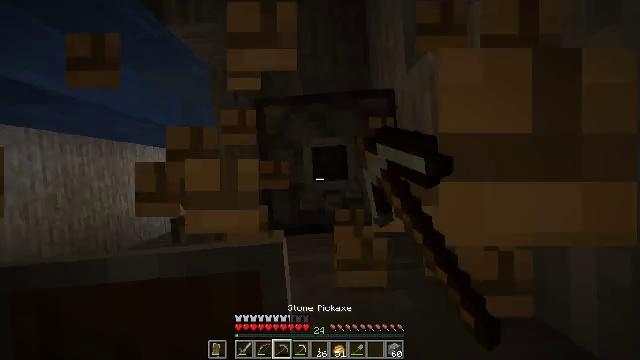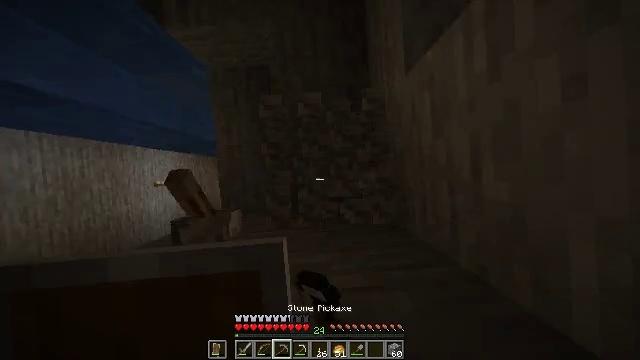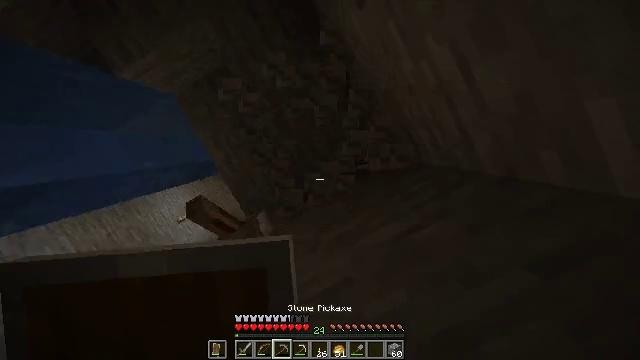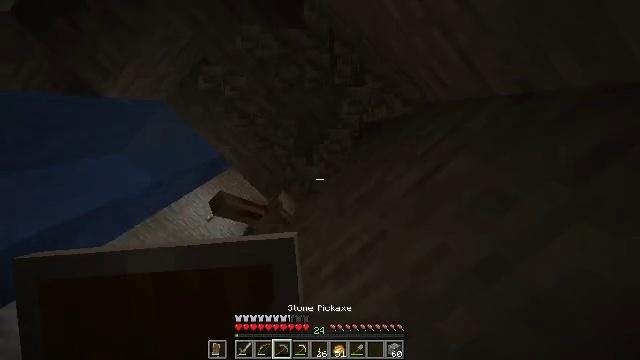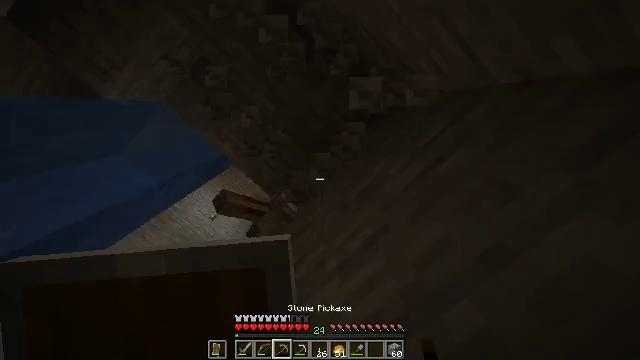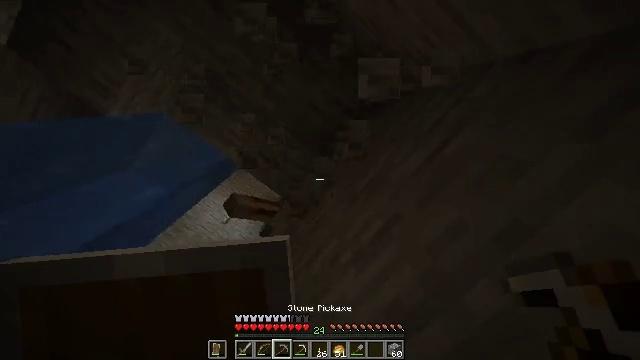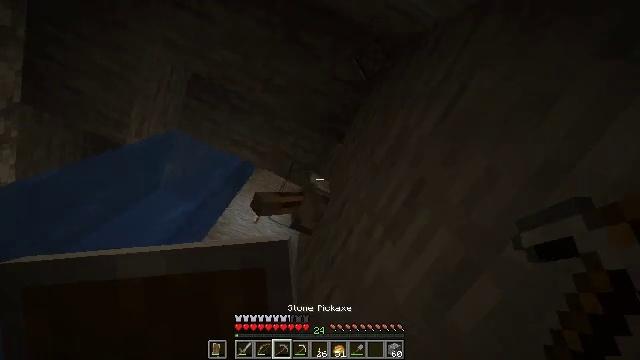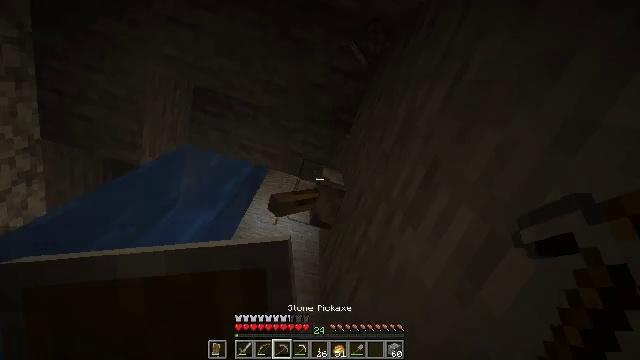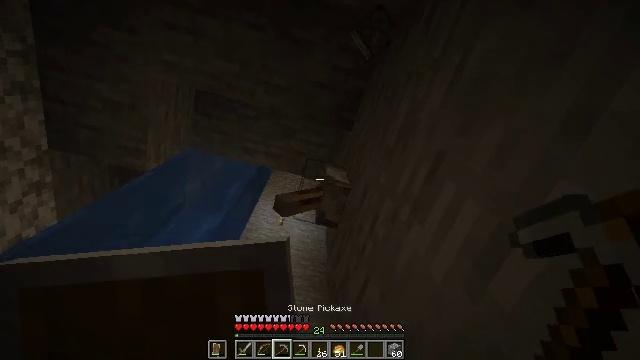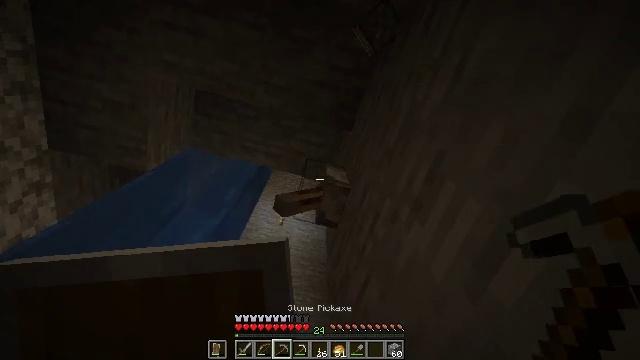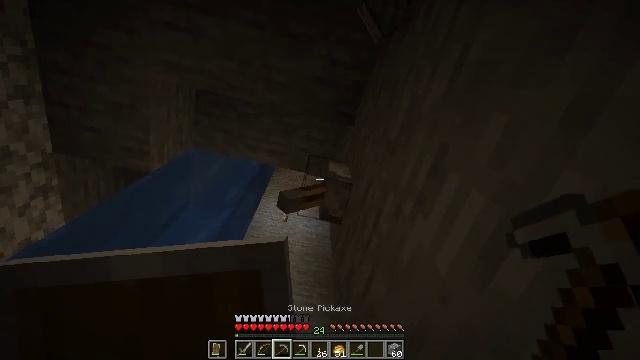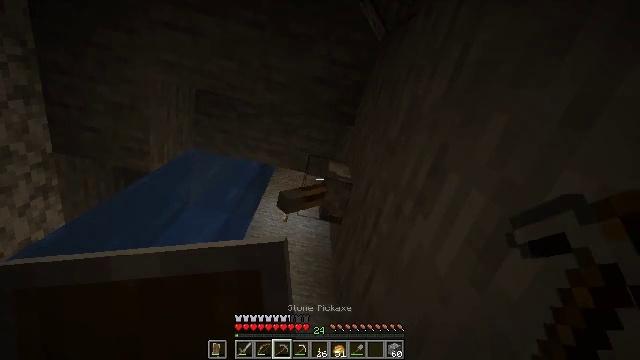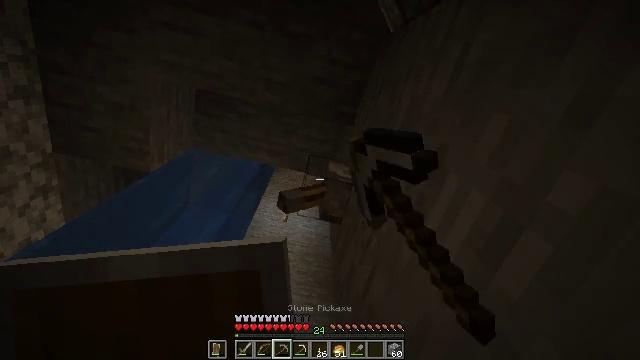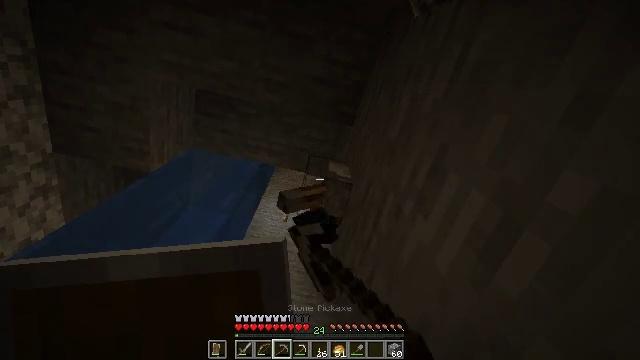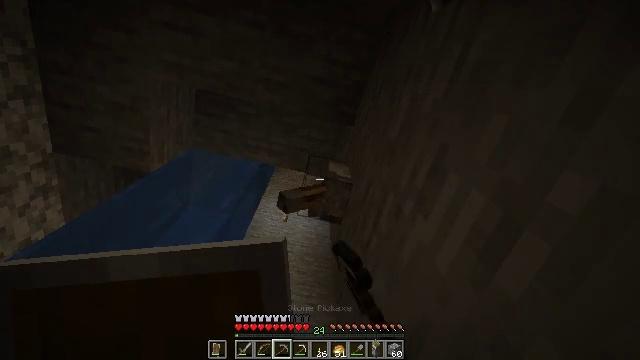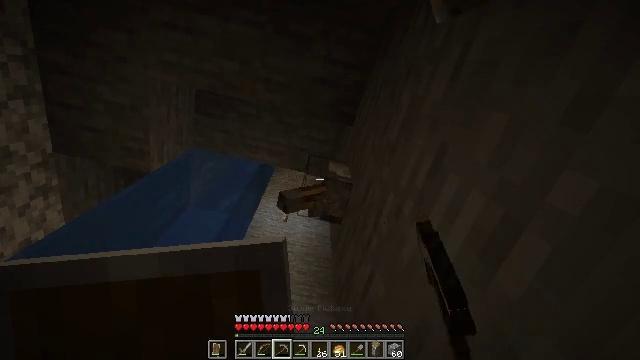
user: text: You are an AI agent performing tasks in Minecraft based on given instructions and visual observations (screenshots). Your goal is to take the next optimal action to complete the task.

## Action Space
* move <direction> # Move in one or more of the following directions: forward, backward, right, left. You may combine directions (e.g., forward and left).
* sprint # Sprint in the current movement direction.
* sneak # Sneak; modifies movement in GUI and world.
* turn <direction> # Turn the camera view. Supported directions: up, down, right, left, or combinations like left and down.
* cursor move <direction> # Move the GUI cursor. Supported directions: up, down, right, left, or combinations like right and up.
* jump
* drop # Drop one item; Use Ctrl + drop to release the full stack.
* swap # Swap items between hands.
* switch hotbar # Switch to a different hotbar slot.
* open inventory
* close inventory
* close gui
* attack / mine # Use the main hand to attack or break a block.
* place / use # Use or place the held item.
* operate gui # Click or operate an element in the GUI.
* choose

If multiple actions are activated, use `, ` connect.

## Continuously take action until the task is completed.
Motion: motion action
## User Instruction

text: Retrieve the lever from the wall.
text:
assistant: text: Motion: sneak
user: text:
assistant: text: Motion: sneak, turn left and down
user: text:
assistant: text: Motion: sneak, turn left and down
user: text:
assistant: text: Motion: sneak, turn left and down
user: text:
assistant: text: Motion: sneak, turn left and down
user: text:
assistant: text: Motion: sneak, turn left and down
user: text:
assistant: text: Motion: sneak, turn left and down
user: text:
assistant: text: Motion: sneak, turn left
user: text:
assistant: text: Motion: sneak
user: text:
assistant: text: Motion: sneak, turn left
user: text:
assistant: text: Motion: sneak, attack / mine
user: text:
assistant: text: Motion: sneak, attack / mine
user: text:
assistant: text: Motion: sneak, attack / mine
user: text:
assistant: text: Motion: sneak, attack / mine
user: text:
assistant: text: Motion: sneak, attack / mine
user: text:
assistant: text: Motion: sneak, attack / mine
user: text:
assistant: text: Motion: sneak, attack / mine
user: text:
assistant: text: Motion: sneak, attack / mine
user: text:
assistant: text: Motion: sneak, attack / mine
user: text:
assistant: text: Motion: sneak, attack / mine
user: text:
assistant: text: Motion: sneak, attack / mine
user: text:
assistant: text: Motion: sneak, attack / mine
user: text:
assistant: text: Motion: sneak, attack / mine
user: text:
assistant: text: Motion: sneak, attack / mine
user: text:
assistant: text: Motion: sneak, attack / mine
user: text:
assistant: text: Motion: sneak, attack / mine
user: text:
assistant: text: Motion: sneak, attack / mine
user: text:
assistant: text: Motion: sneak, attack / mine
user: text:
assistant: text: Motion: sneak, attack / mine
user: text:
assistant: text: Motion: sneak